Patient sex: F
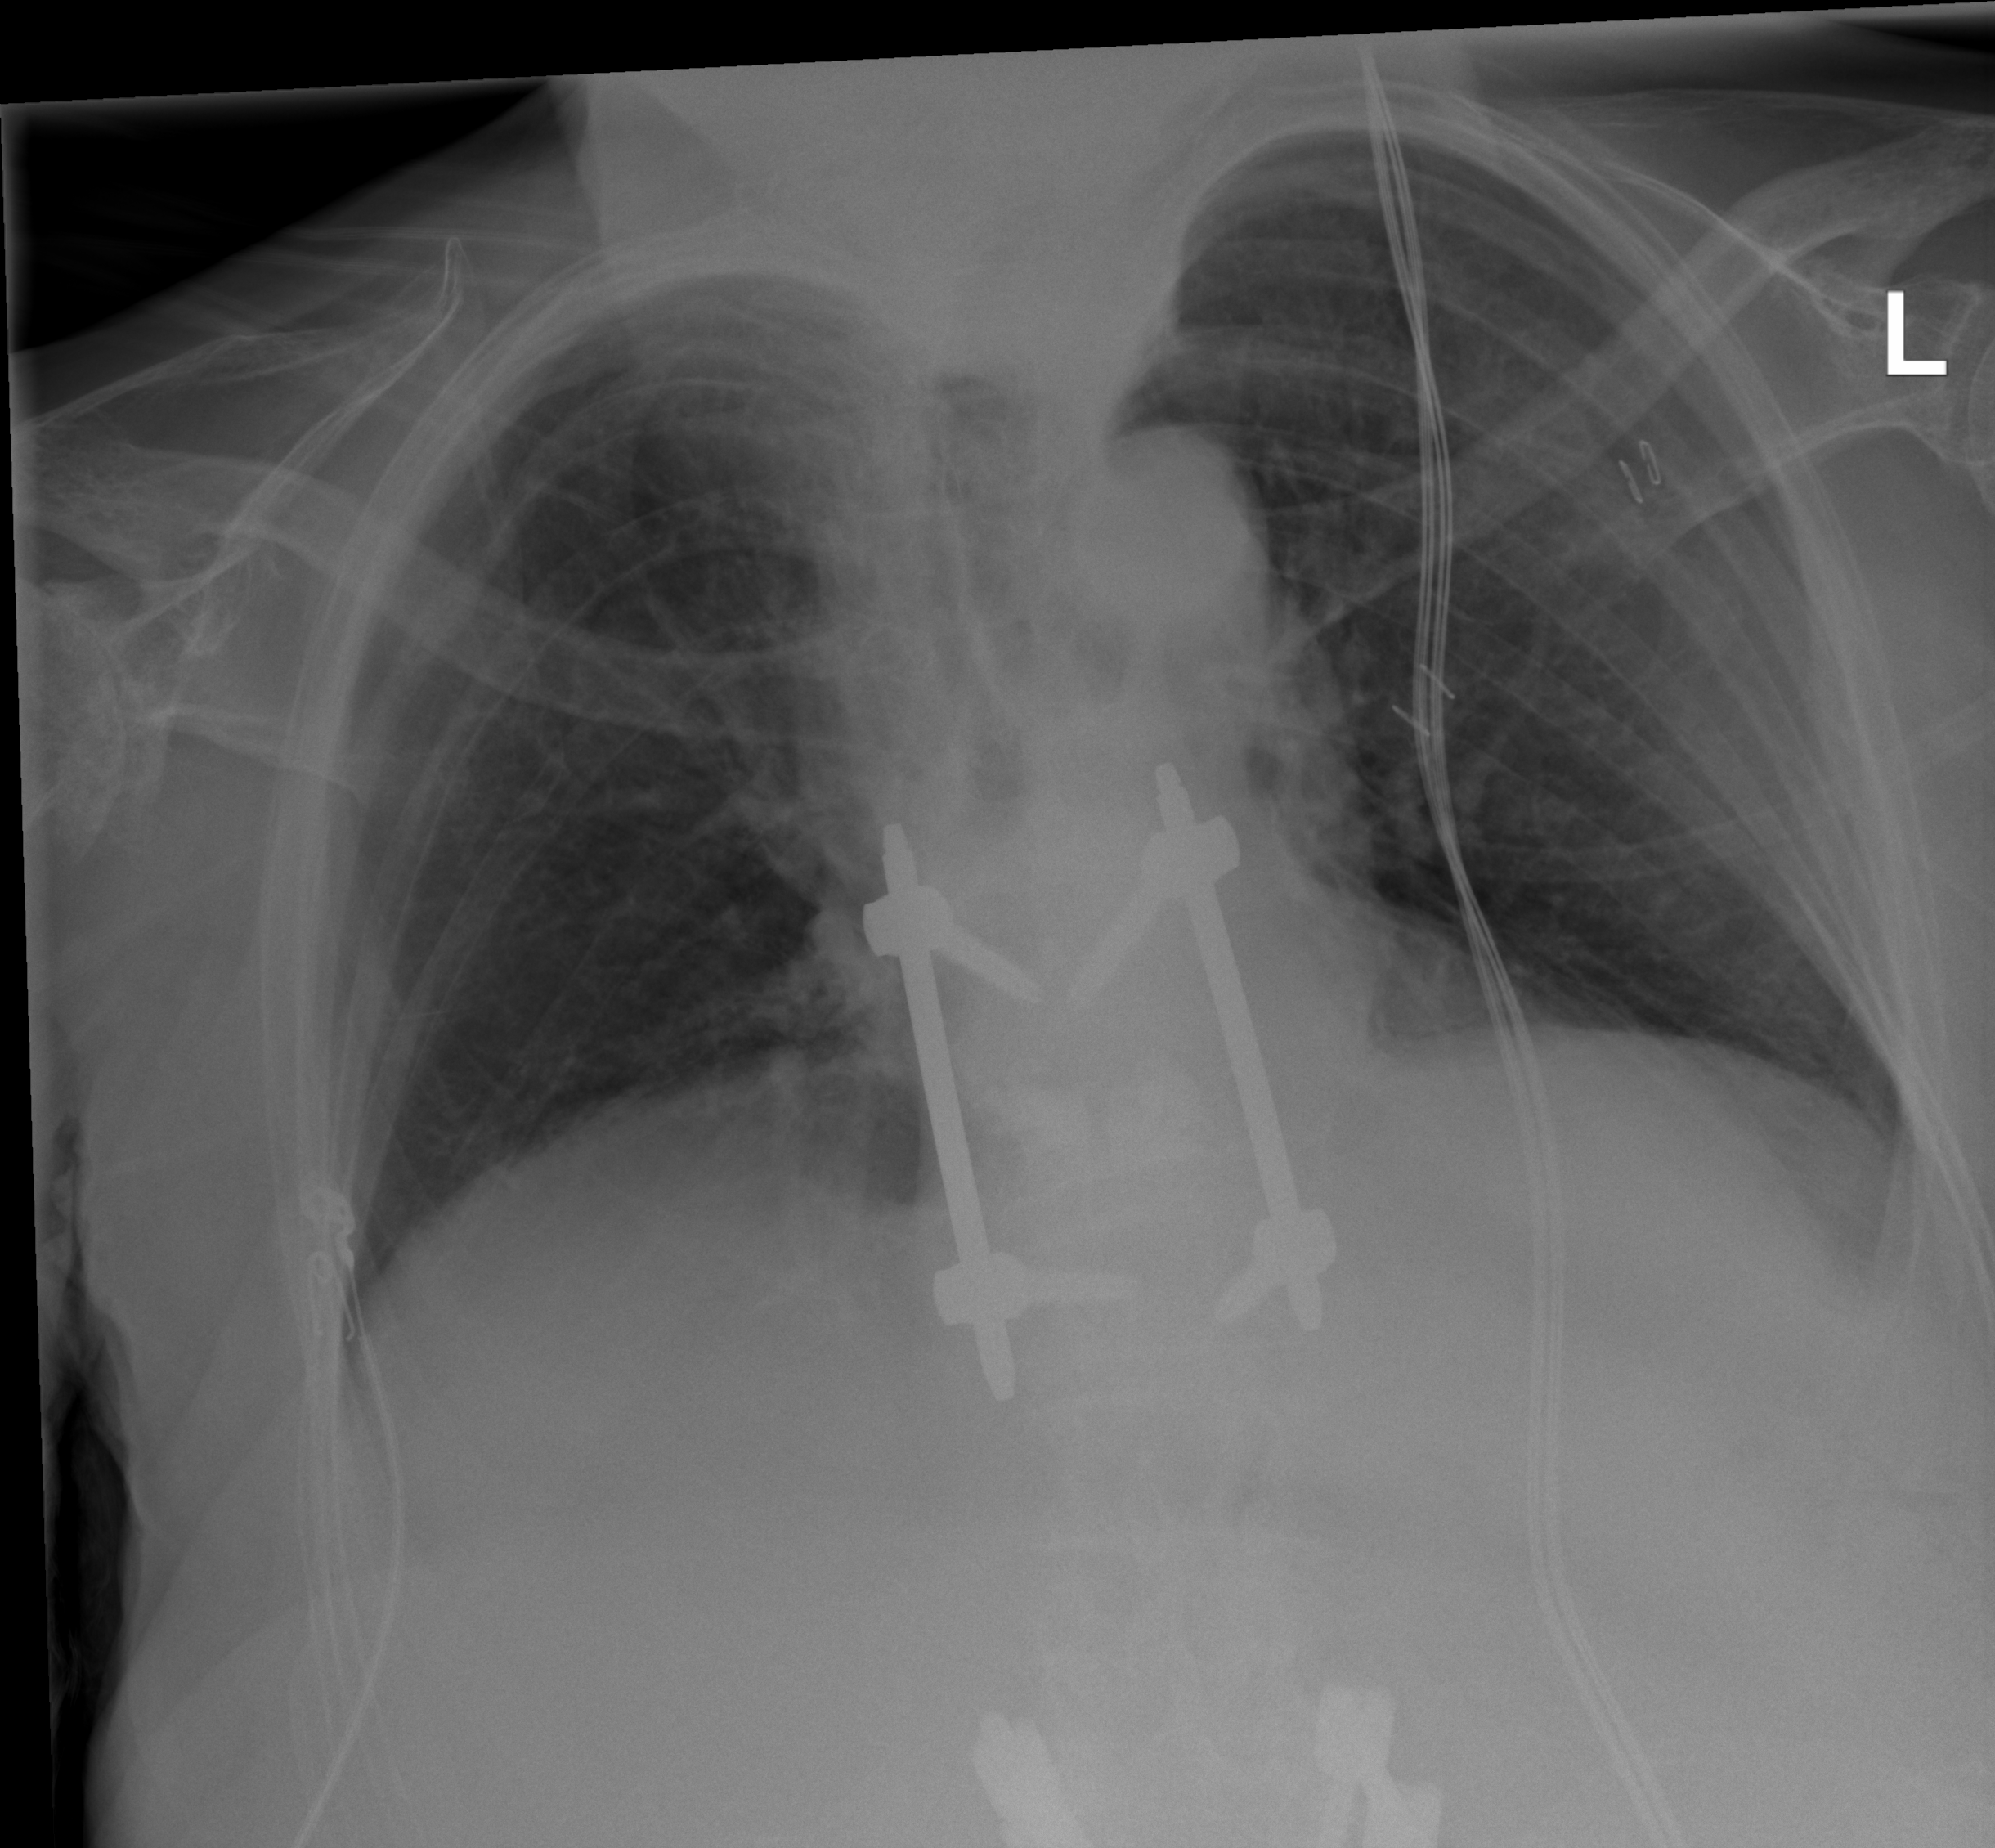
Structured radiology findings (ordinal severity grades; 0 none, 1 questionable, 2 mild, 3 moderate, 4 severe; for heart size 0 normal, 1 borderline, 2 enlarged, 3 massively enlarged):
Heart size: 1
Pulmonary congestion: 0
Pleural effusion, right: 0
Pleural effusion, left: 0
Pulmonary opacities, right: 0
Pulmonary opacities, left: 0
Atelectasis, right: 2
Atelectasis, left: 1